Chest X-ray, PA view. Patient: 61 years old, sex M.
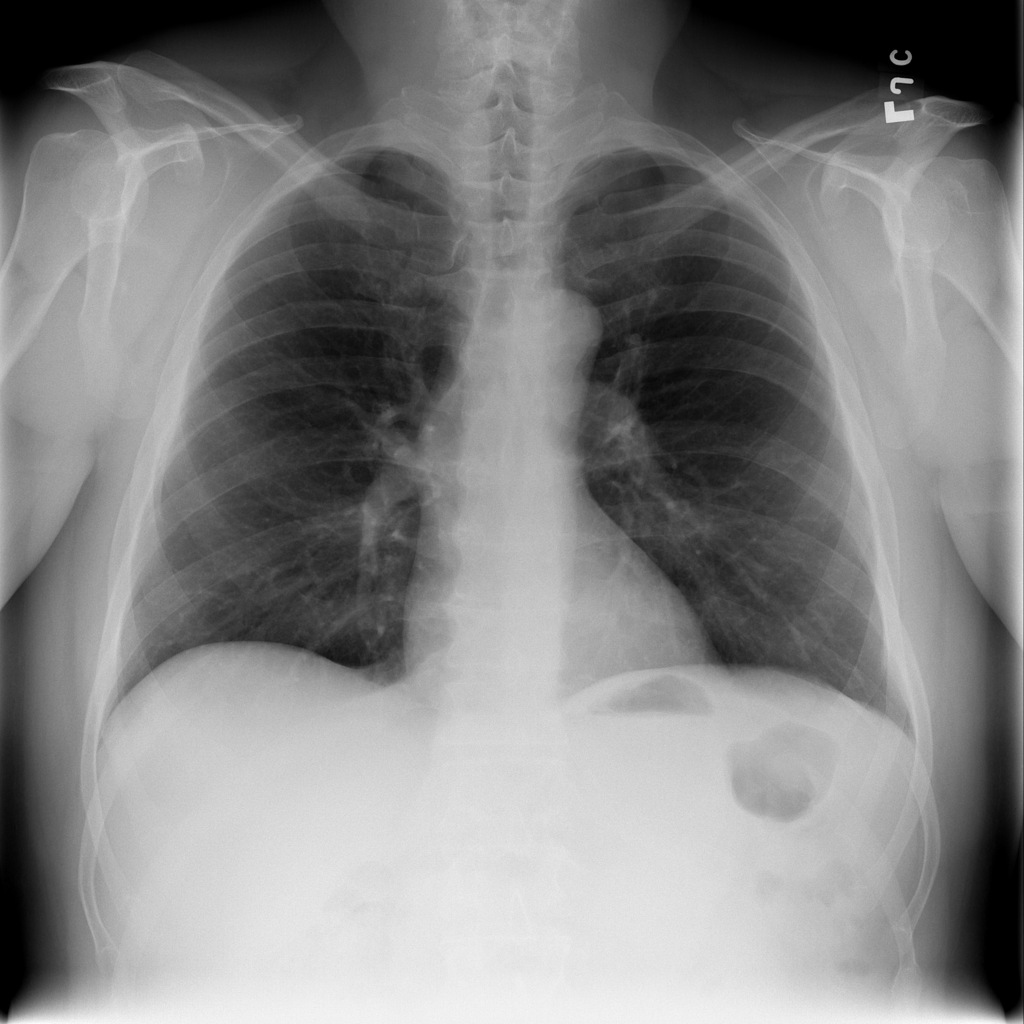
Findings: No Finding